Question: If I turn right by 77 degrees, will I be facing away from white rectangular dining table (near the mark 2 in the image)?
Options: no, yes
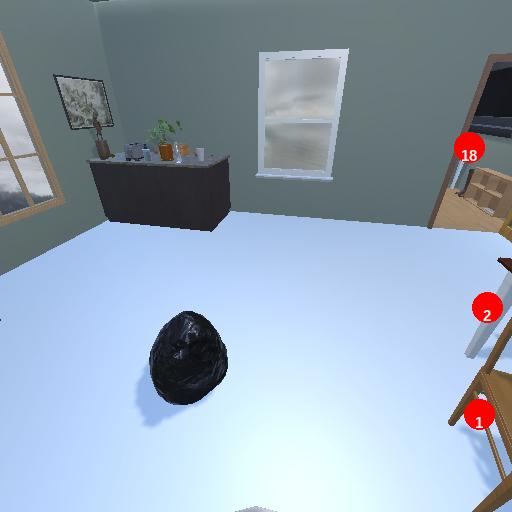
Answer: no